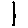
Label: line